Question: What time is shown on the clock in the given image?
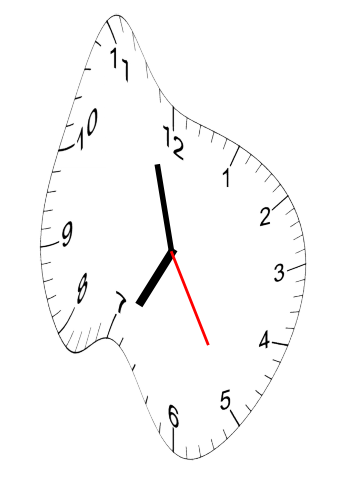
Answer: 06:57:25